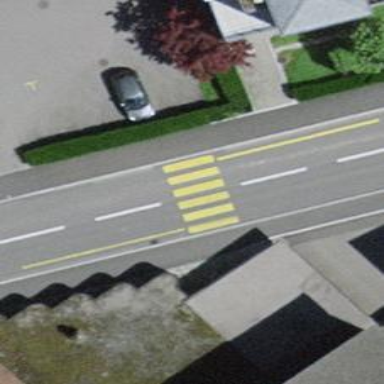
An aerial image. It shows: Marked road crossing.